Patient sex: F
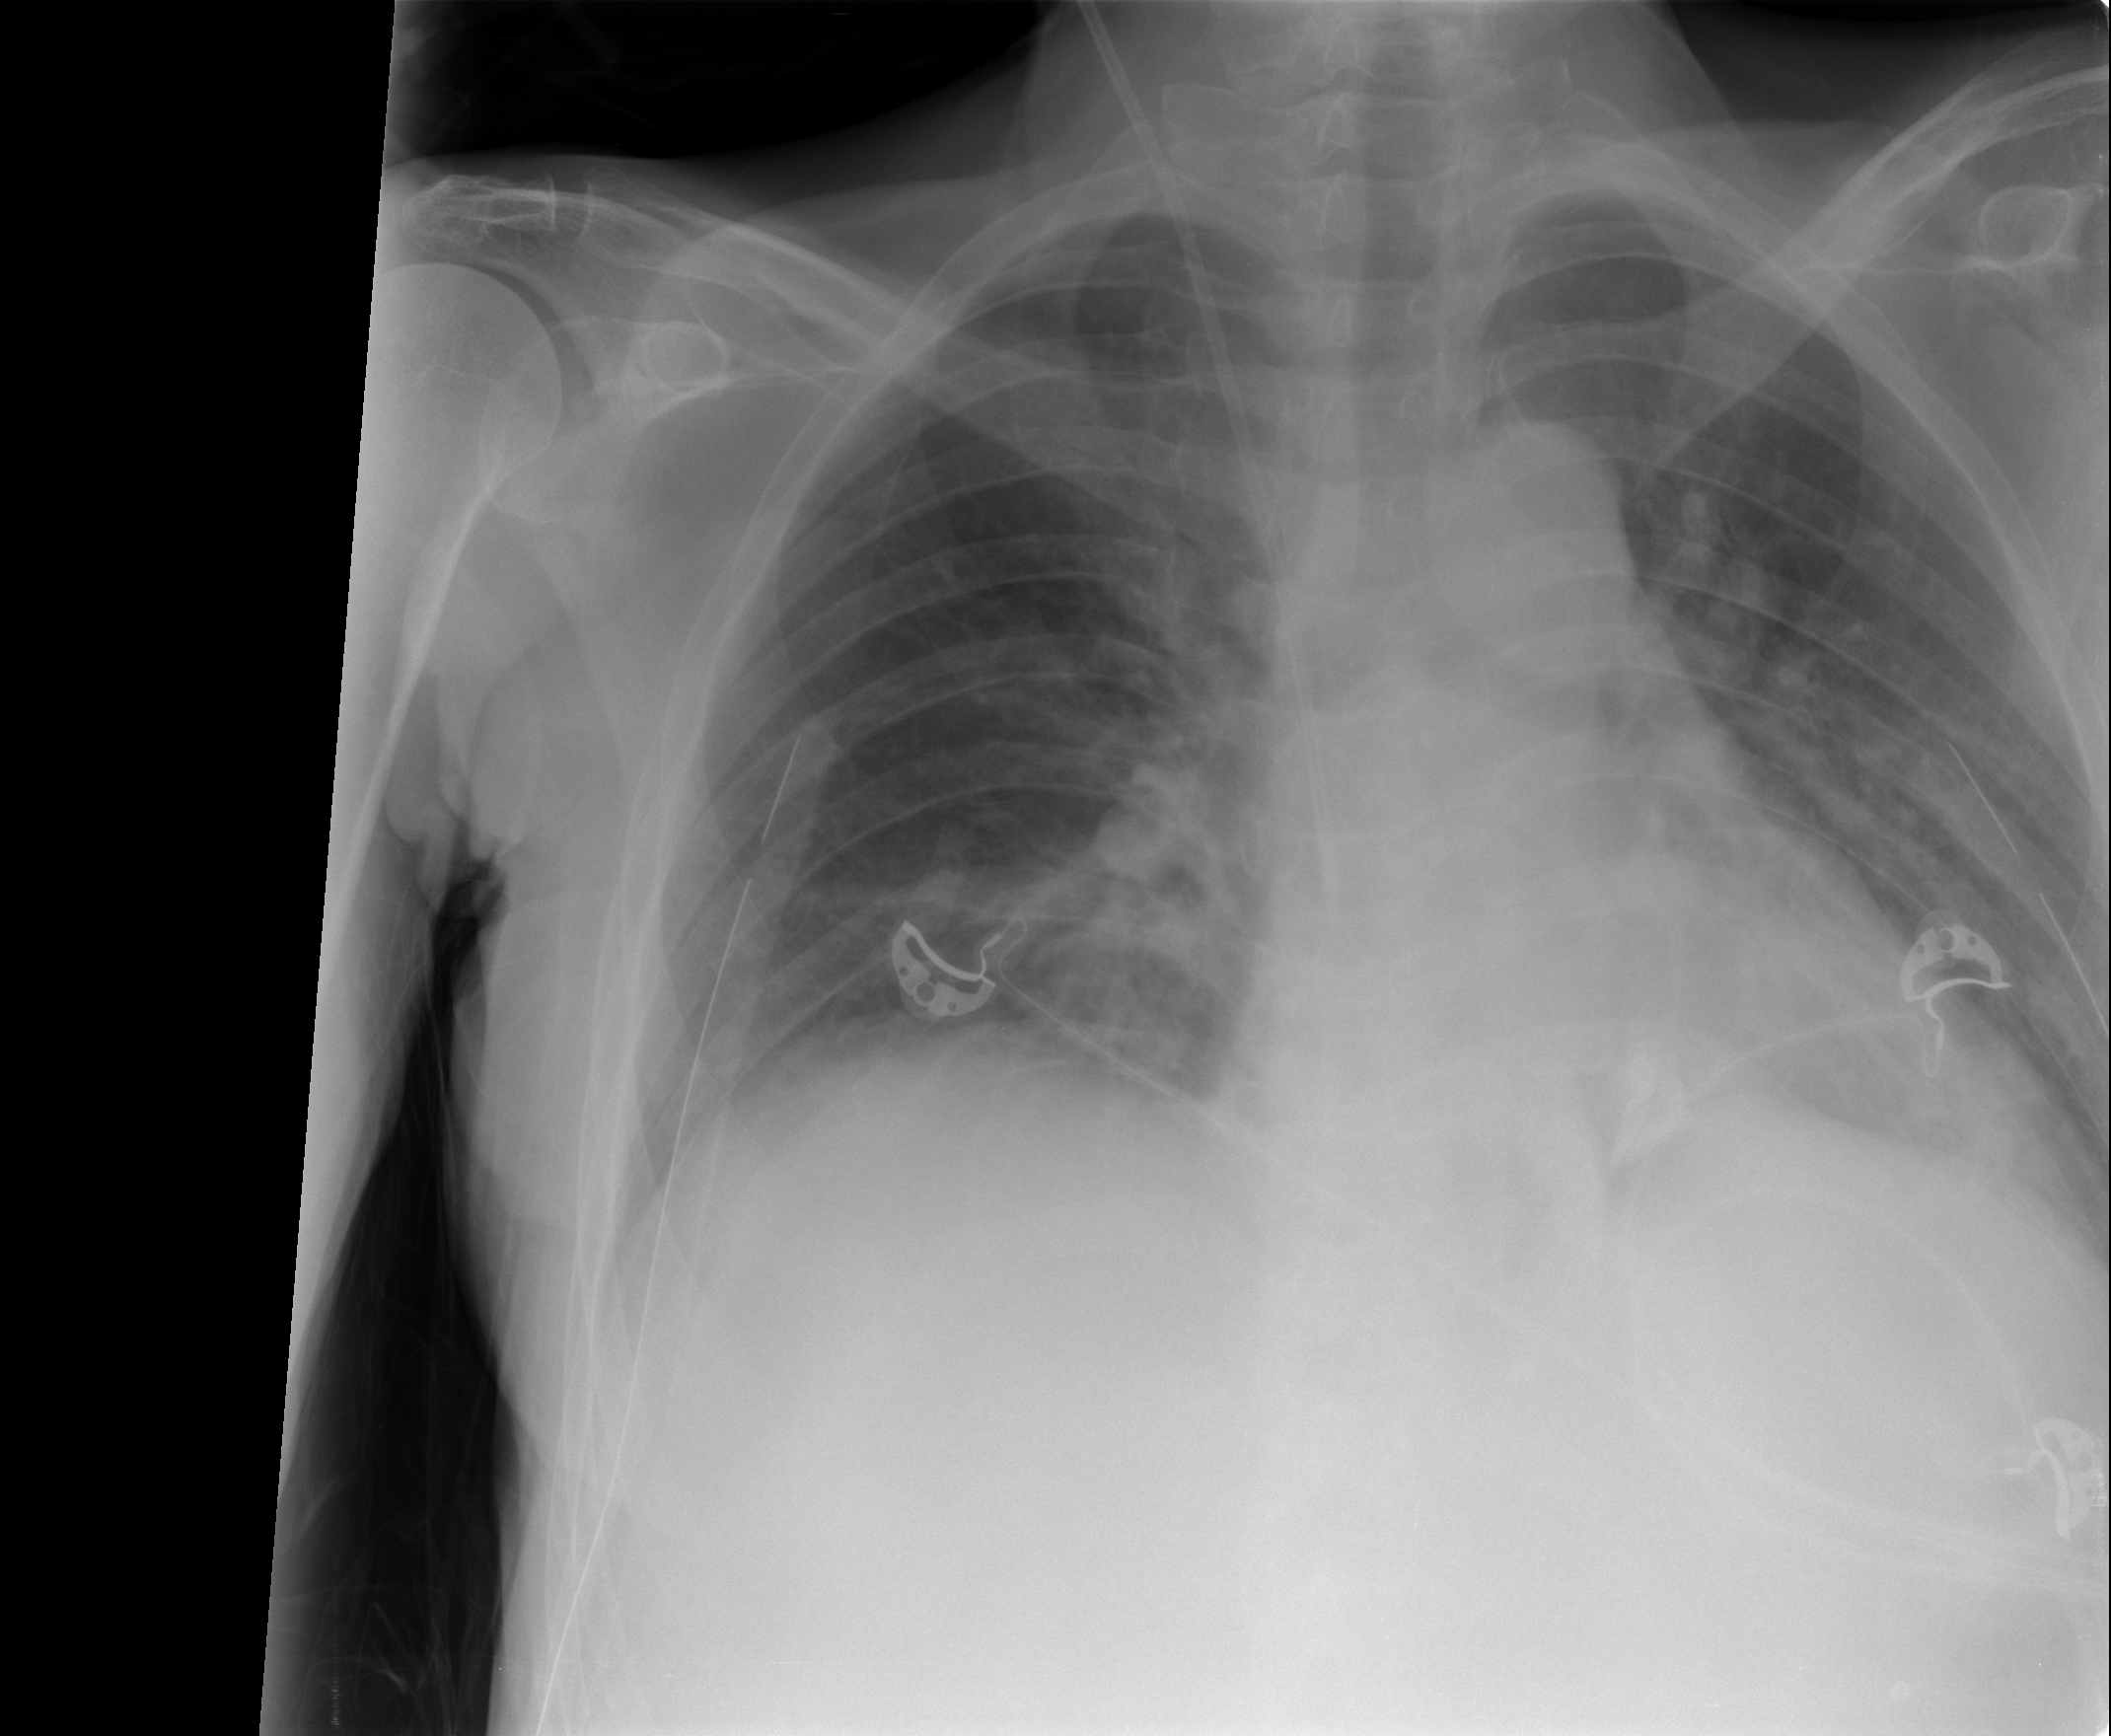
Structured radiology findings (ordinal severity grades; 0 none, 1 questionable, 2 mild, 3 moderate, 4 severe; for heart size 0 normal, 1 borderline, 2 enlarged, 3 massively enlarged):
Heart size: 1
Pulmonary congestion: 0
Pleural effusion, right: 0
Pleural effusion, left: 0
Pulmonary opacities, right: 0
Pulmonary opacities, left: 0
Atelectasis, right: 0
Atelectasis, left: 2